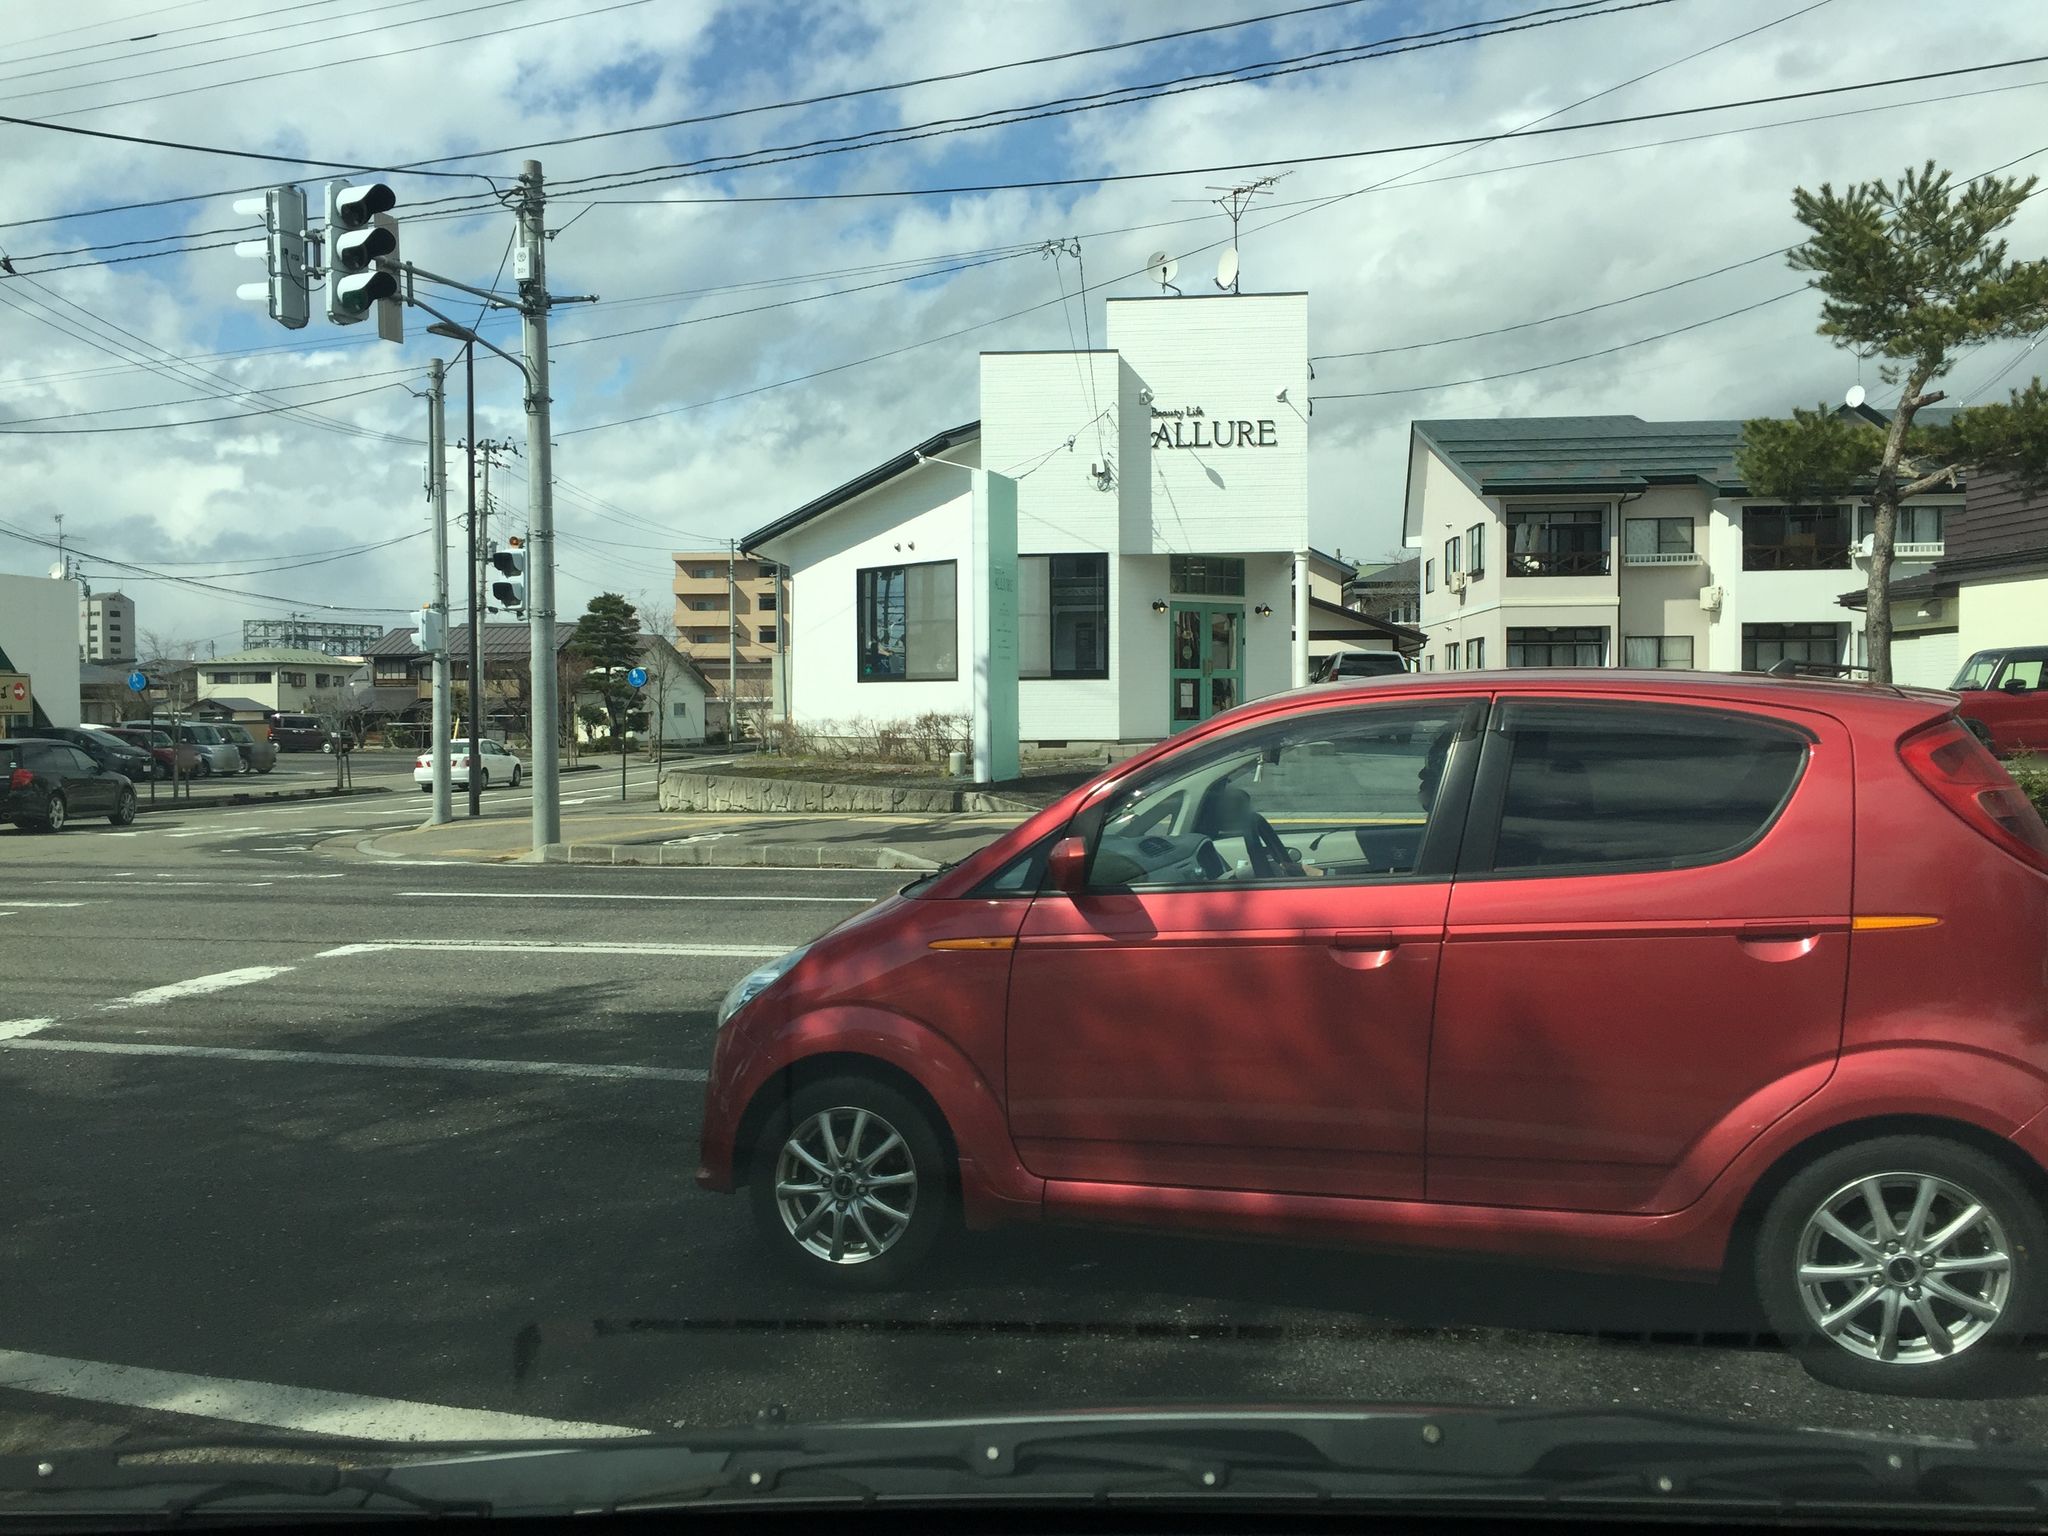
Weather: cloudy
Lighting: day
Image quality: good
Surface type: driving surface
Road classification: footway
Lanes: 4.0
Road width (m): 3
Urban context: urban centre
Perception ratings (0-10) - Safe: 3.08, Lively: 7.55, Beautiful: 1.86, Boring: 3.39, Depressing: 7.13, Wealthy: 3.82